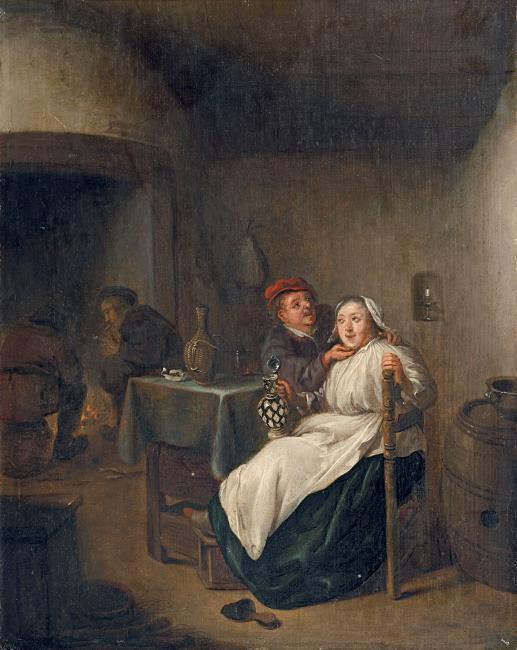
Title: Interior with couple drinking and courting
Artist: Jan Miense Molenaer
Earliest date: 1624
Latest date: 1668
Genre: painting
Iconography: Tobacco
Keywords: genre, interior view, four human figures, man, woman, beret, ewer (vessel), carboy, tobacco, slipper, drinking, smoking (activity), bill and coo, mantelpiece, fireplace, barrel (container), table, chair, footstove, stoneware